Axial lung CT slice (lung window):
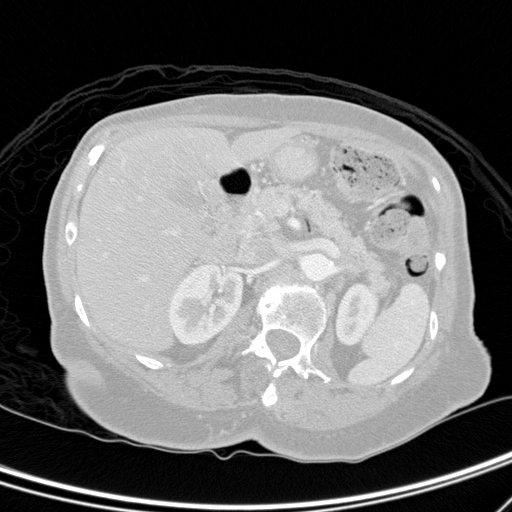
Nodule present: no